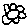
Label: flower